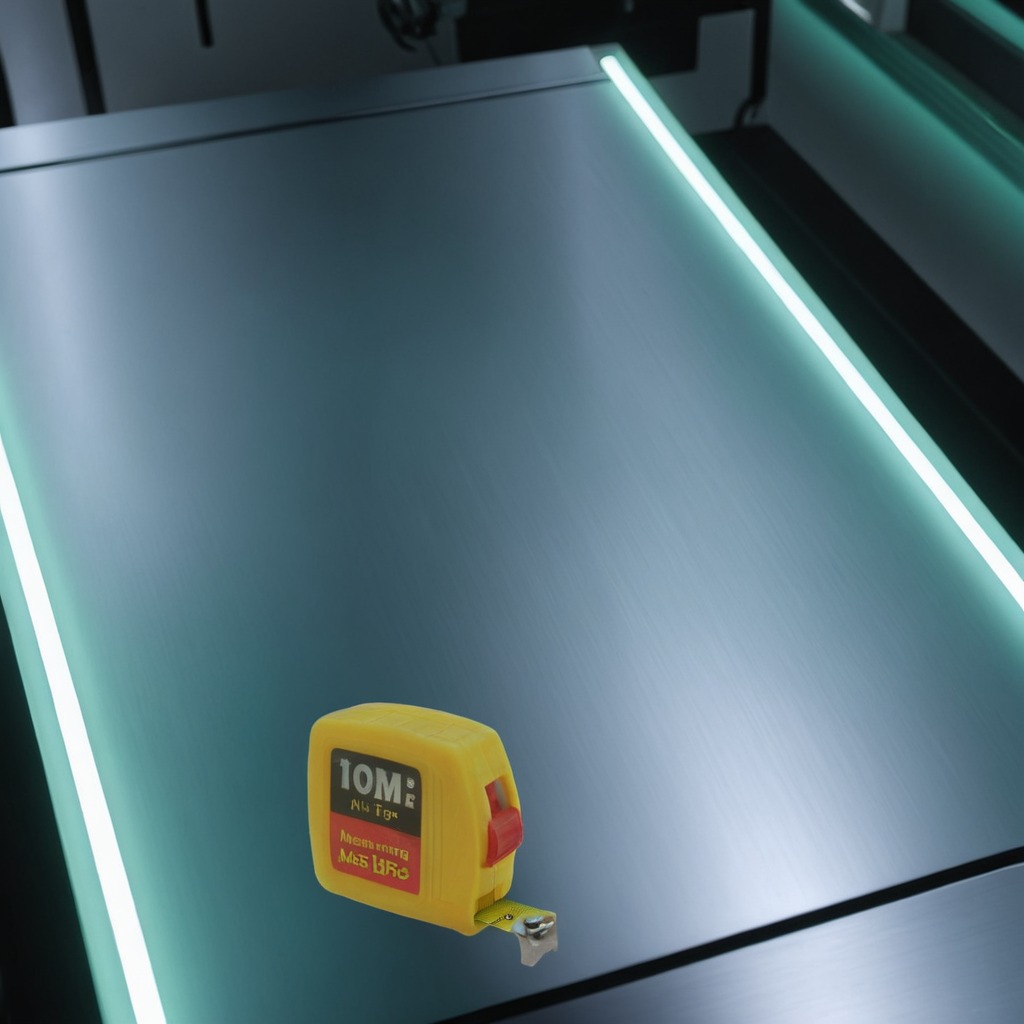
A measuring tape is lying on the metal table in a machine shop under fluorescent lights.